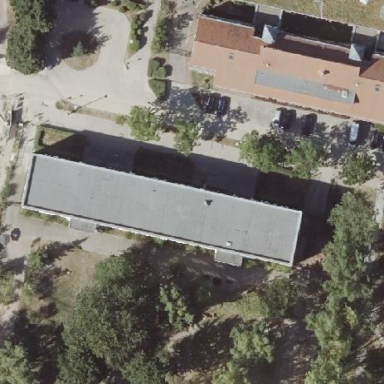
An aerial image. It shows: Kindergarten with flat roof.